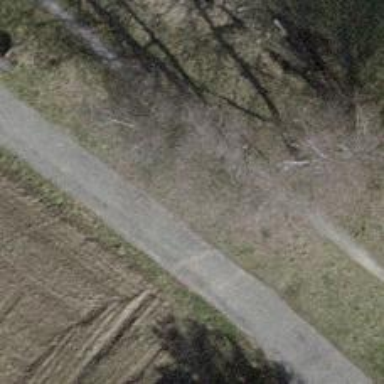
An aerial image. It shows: Brown bench in the vicinity.